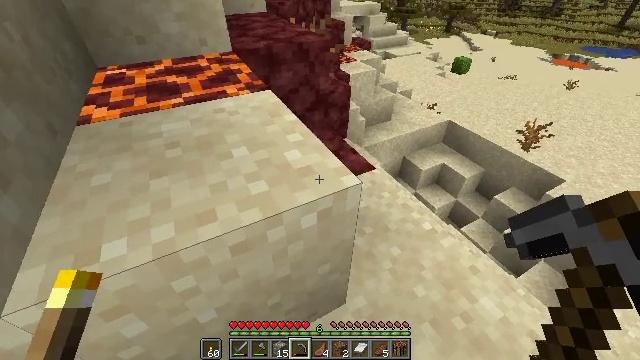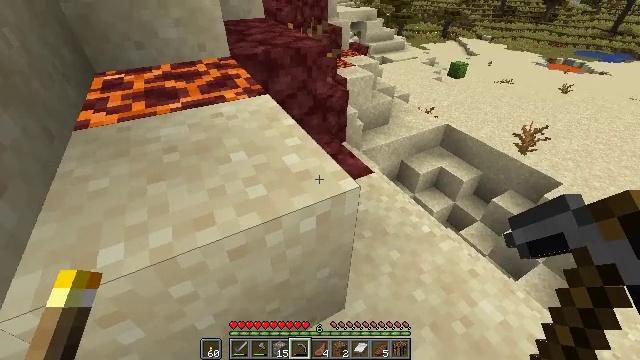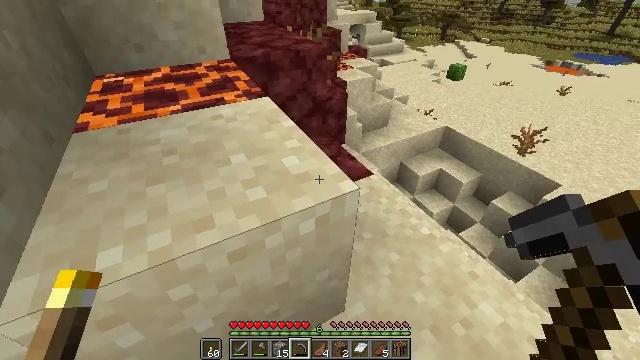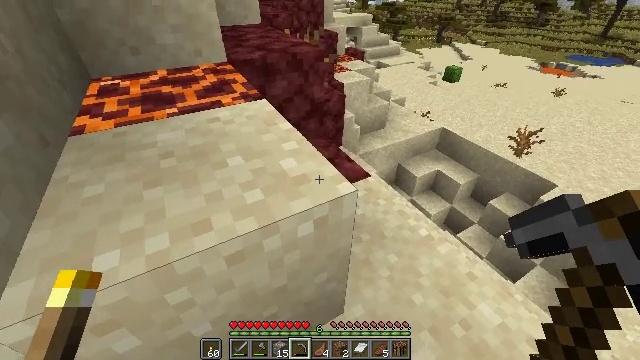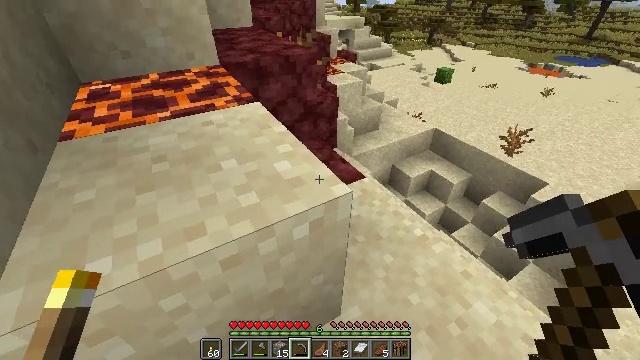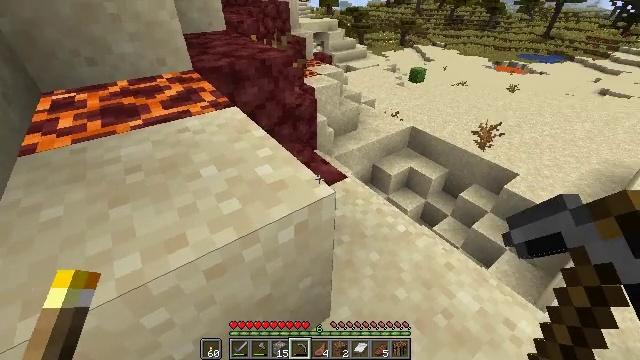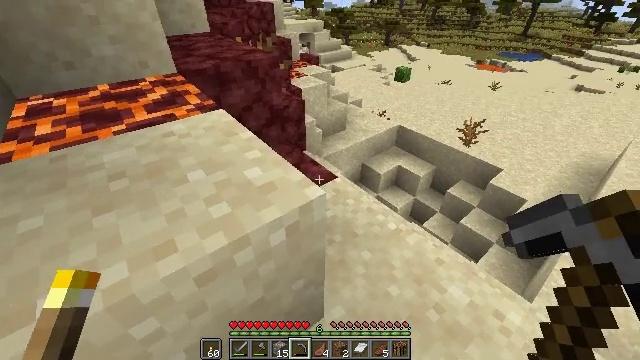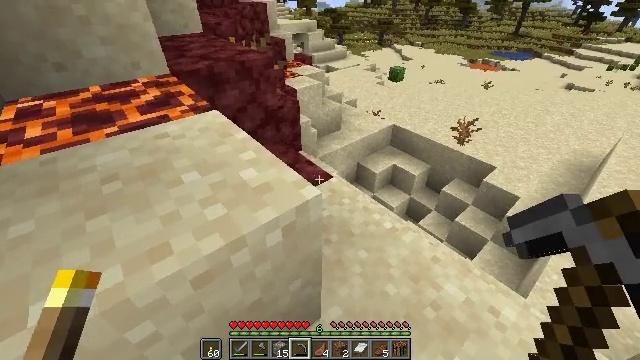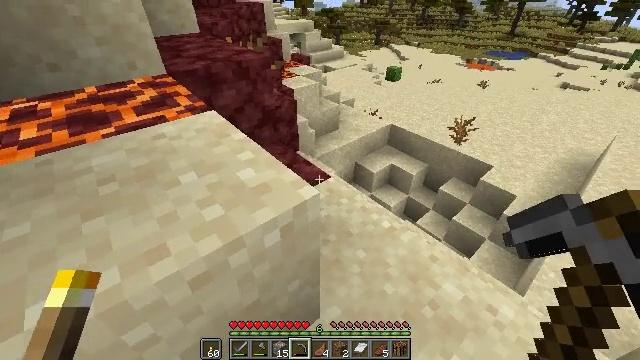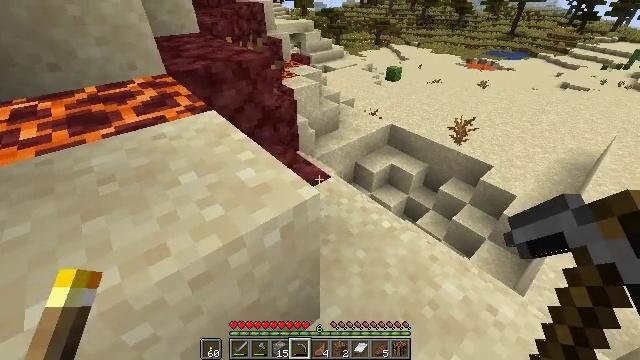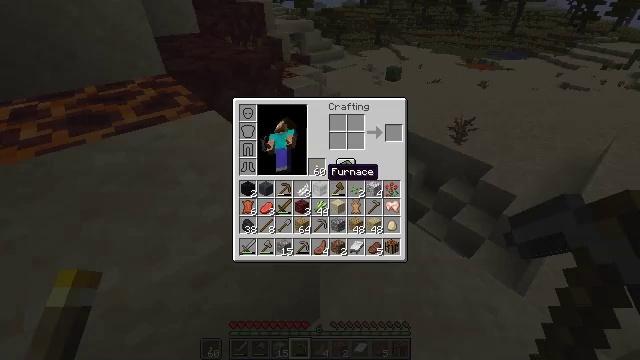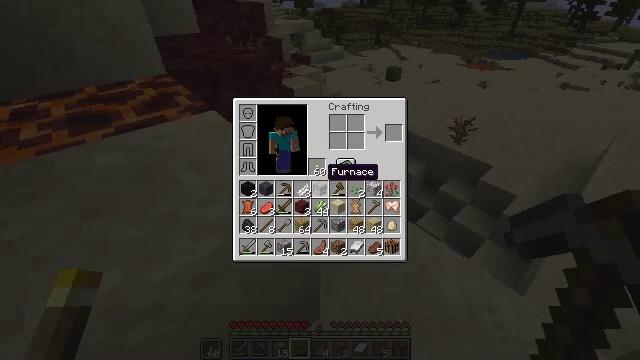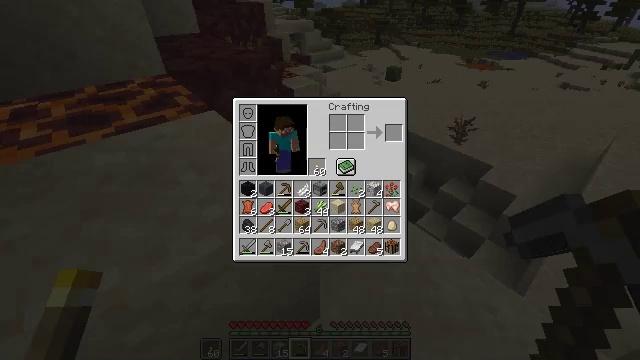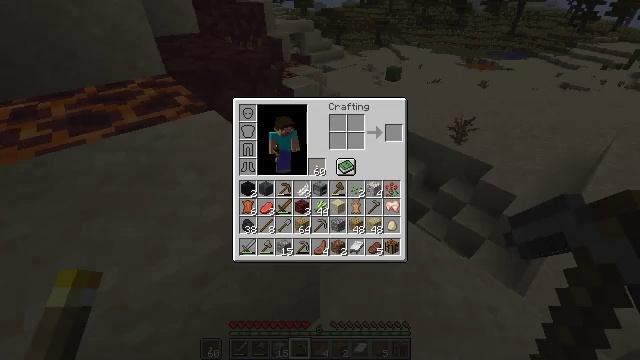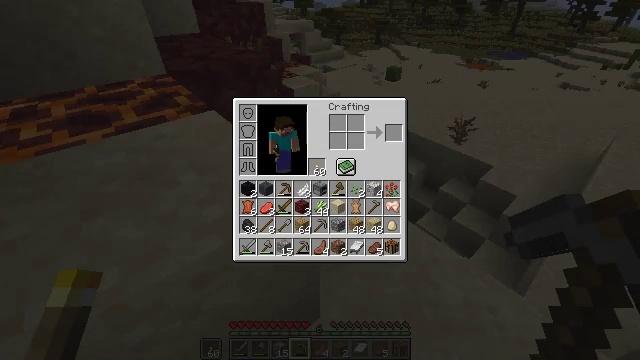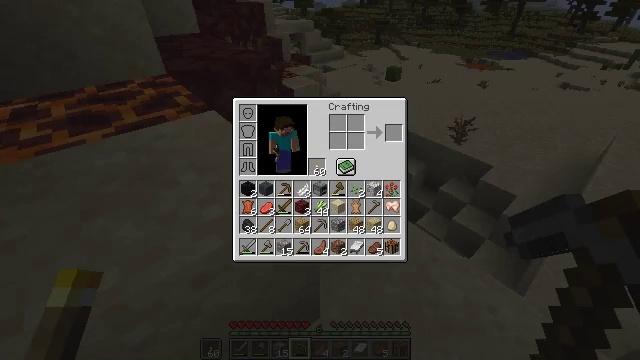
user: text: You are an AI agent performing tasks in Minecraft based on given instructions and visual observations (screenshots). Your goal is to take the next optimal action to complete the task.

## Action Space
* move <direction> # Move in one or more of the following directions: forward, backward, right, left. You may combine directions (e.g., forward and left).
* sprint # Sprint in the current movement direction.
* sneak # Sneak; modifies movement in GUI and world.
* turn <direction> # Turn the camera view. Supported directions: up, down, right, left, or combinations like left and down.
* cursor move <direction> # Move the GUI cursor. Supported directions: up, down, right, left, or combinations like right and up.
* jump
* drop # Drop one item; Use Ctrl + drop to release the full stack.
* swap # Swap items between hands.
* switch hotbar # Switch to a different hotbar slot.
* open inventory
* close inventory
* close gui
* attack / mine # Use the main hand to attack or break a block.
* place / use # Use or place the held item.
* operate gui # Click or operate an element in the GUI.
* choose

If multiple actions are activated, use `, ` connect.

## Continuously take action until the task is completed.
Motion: motion action
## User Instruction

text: Gather netherrack as a building material.
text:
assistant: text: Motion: no_op
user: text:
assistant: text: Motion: no_op
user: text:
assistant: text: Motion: no_op
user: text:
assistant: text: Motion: turn right
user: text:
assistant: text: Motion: turn right
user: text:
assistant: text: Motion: turn right
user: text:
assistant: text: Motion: turn right
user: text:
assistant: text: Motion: no_op
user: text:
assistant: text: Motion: no_op
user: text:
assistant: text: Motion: close inventory
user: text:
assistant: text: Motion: close inventory
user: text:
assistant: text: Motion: close inventory
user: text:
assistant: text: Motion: close inventory
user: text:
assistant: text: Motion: close inventory
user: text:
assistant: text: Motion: close inventory
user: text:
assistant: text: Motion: open gui
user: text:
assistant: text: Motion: no_op
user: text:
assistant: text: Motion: no_op
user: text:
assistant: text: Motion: no_op
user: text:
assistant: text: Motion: no_op
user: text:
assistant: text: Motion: no_op
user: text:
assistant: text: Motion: no_op
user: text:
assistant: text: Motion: close gui
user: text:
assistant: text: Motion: open inventory
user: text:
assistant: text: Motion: open inventory
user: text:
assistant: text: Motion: open inventory
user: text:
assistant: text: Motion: no_op
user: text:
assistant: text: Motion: no_op
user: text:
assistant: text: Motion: no_op
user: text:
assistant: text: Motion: move forward